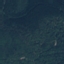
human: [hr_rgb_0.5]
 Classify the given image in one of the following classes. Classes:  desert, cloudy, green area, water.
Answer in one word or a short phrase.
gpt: green area